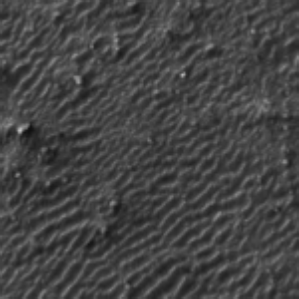
Label: frost